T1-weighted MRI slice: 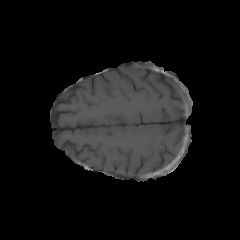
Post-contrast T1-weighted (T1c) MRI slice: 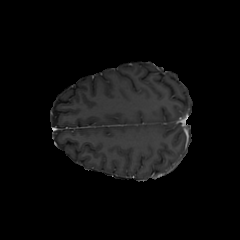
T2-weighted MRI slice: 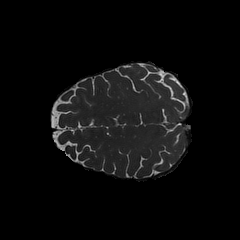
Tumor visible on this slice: no